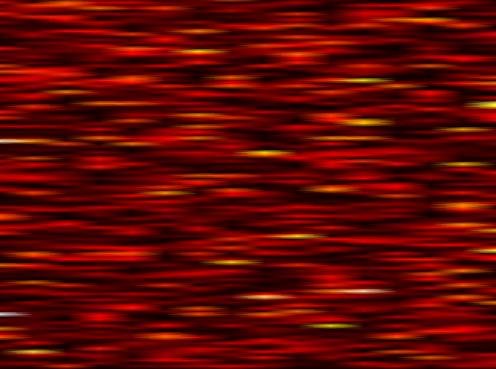
Label: FBMC